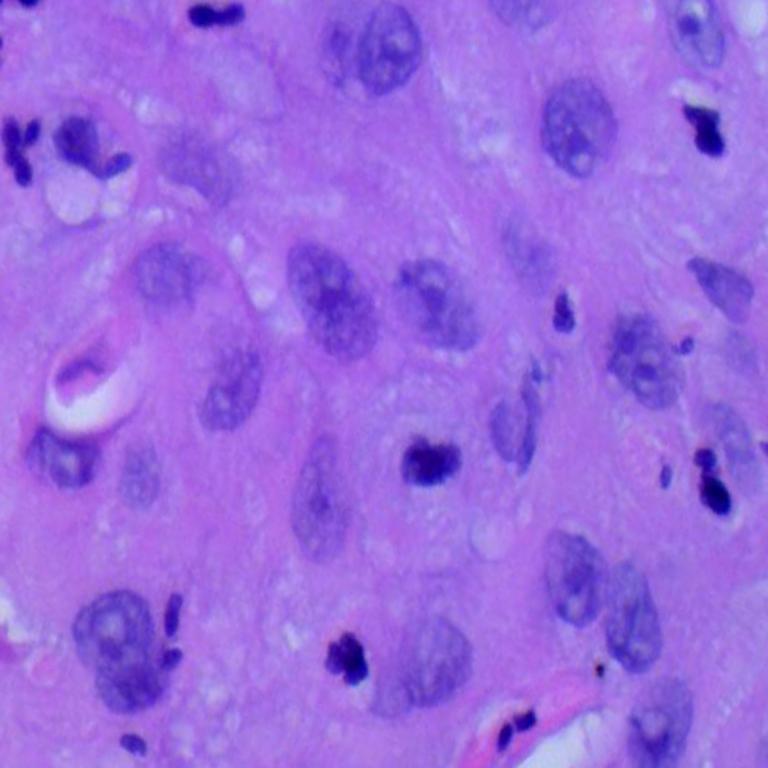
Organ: lung
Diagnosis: squamous carcinomas